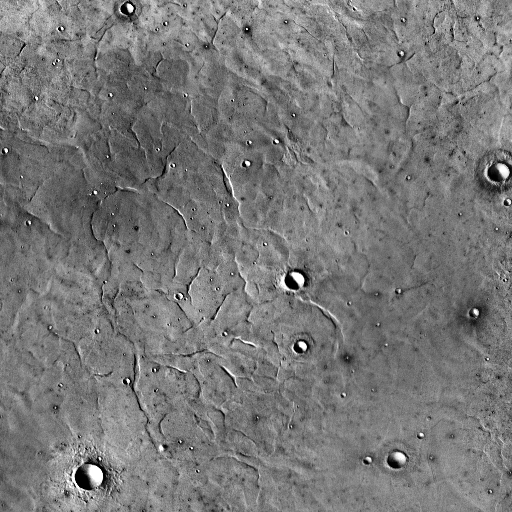
Crater classes present: Background, Other